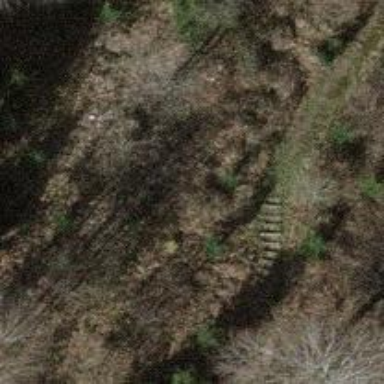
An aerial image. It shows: Steps with tracktype of grade3.